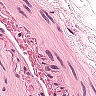
Metastatic tissue present: no